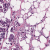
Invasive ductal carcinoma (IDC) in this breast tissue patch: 1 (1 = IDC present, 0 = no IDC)